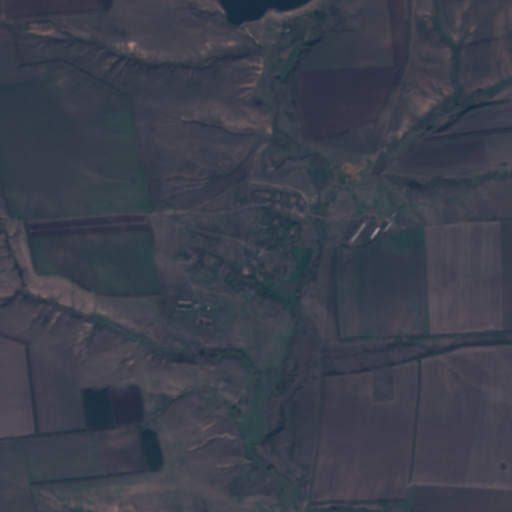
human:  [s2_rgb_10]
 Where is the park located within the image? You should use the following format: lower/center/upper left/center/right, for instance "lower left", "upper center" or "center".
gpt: The park is located in the upper center of the image.
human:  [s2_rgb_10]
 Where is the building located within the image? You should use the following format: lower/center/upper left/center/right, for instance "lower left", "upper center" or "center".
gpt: There is no building in the image.